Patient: sex F, age 38
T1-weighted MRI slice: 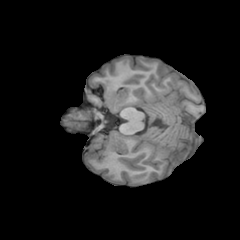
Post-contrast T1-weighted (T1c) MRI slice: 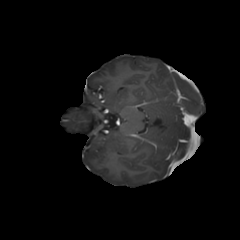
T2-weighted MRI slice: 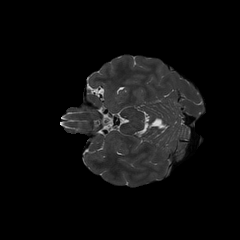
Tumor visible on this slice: no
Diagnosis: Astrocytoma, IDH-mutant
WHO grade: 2